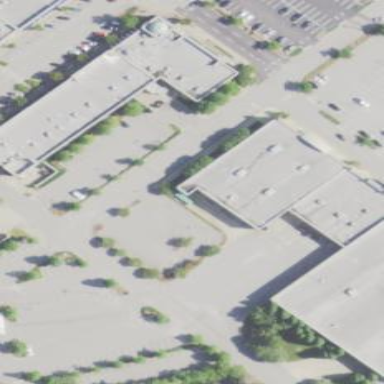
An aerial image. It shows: Building housing clothes shop.